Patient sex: F
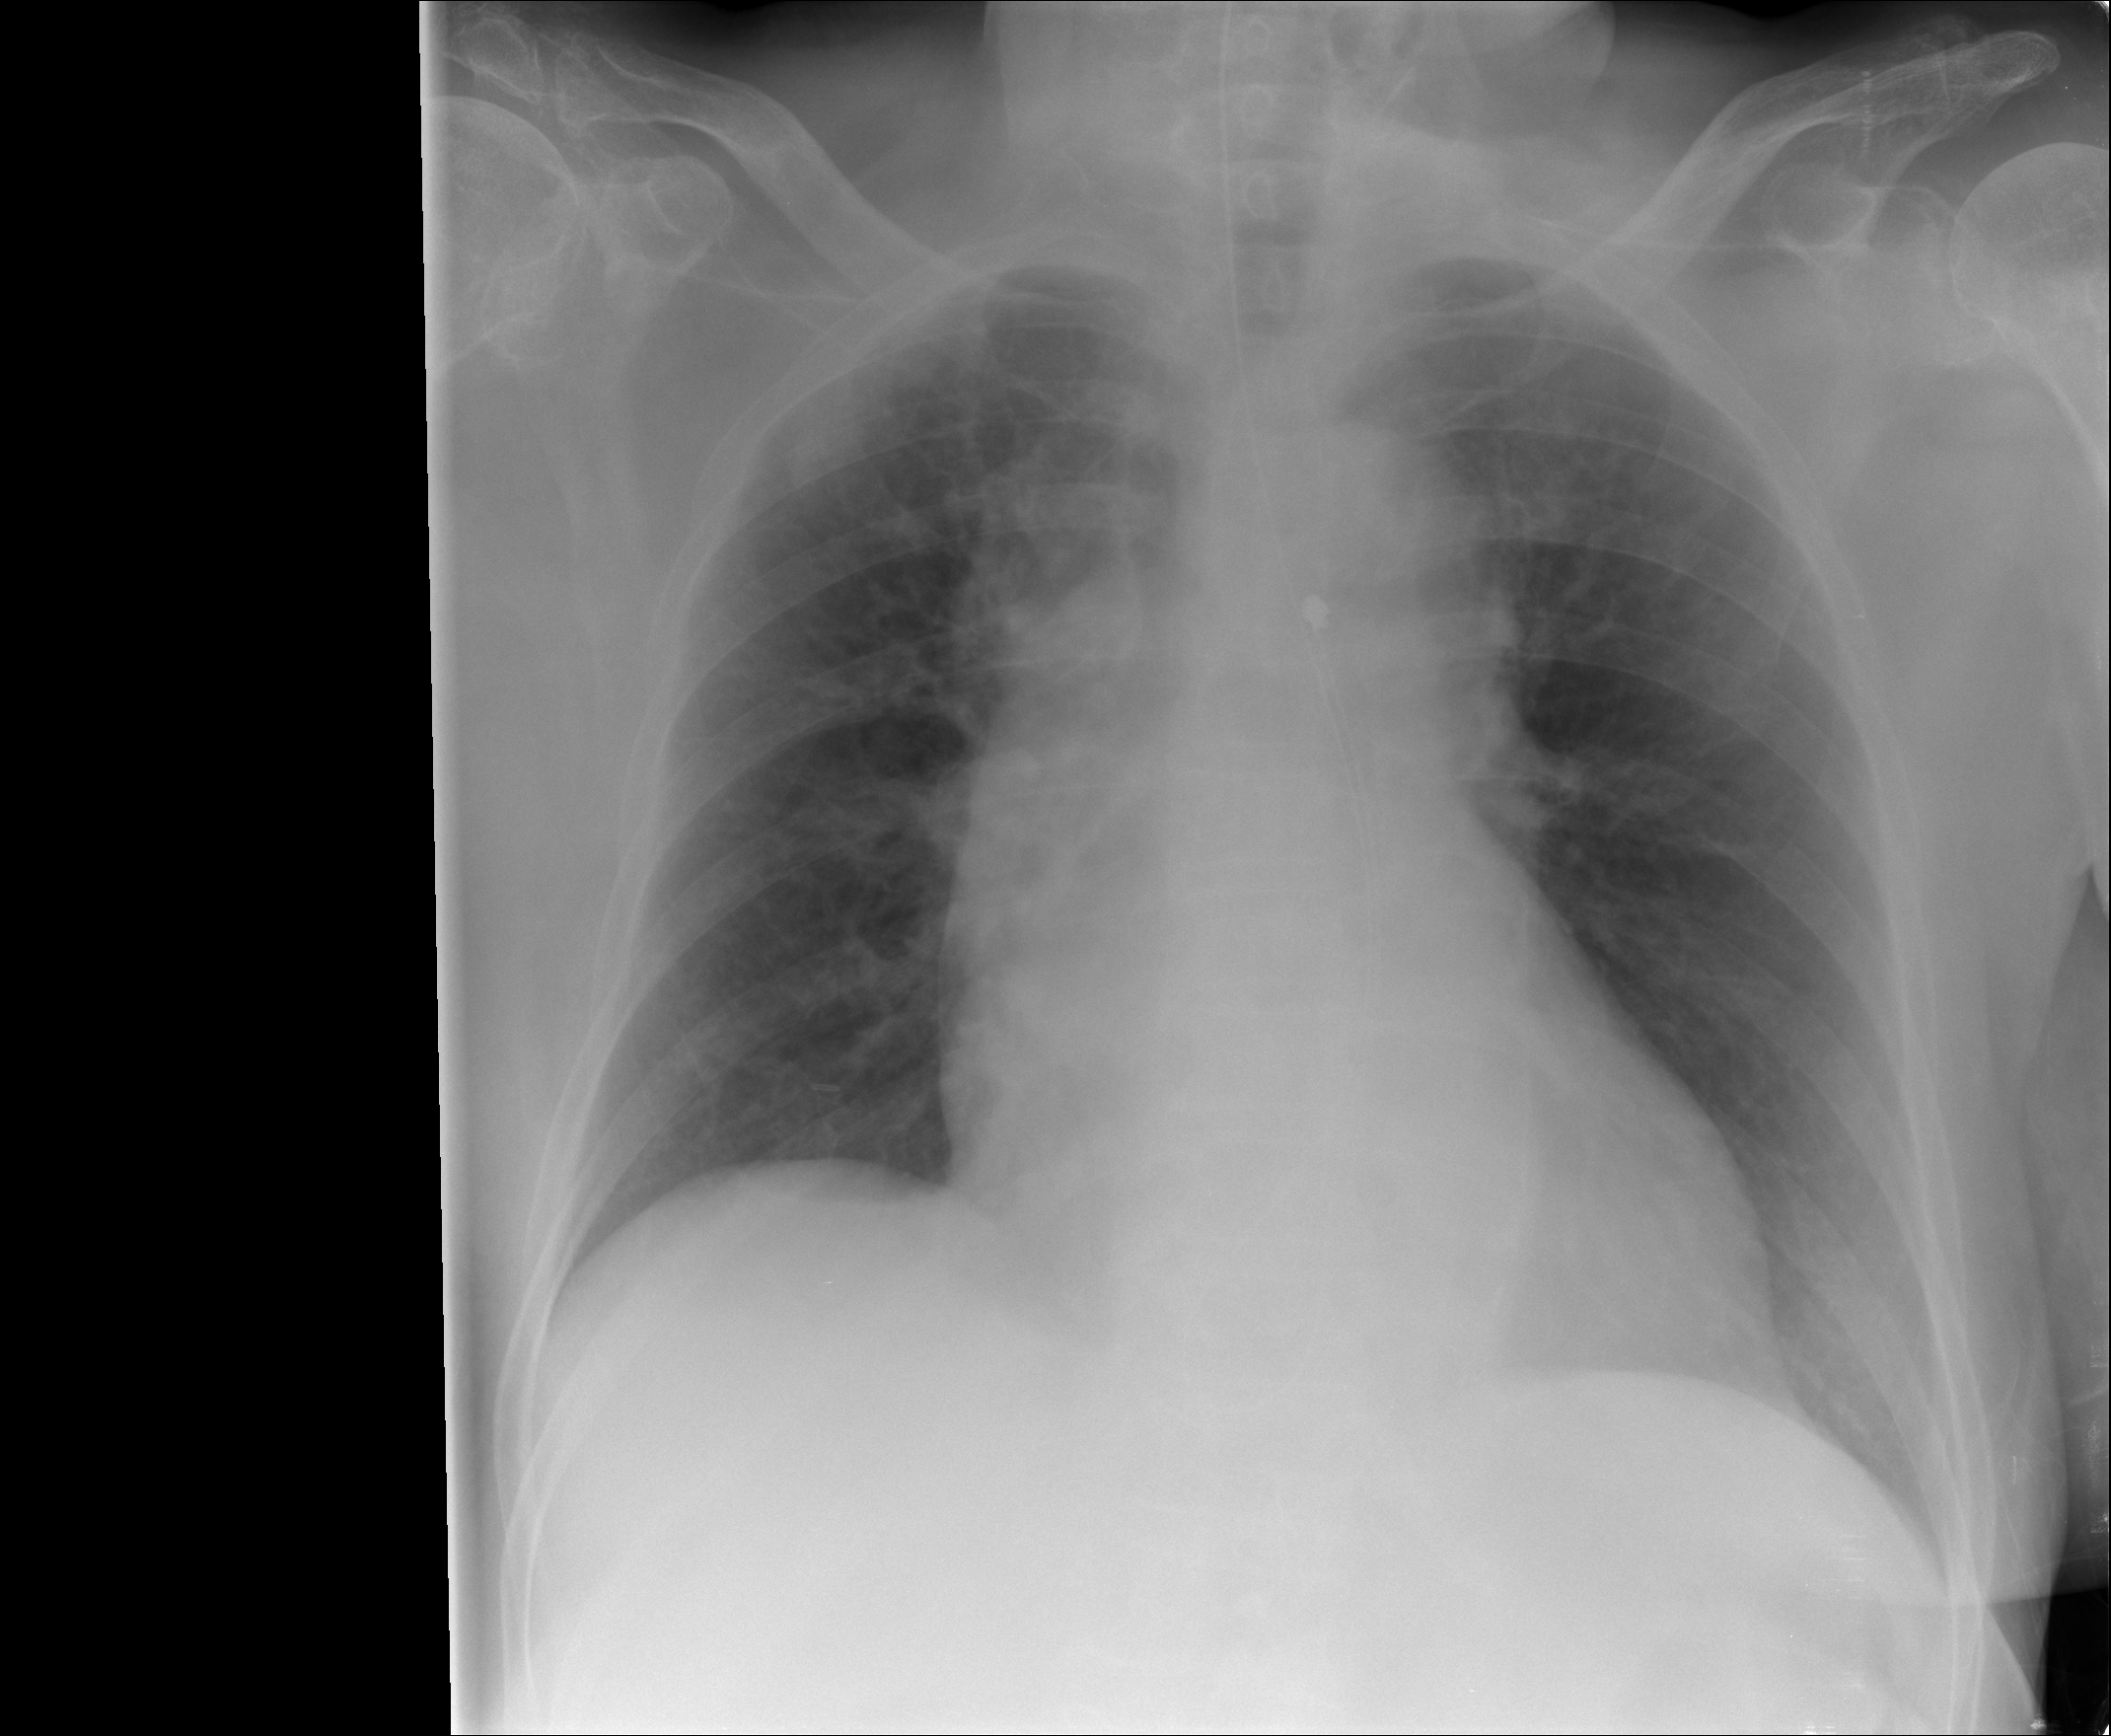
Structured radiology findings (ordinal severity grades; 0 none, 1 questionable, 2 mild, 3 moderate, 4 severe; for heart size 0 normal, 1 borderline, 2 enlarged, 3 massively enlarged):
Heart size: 1
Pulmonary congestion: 0
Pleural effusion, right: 0
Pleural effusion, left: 0
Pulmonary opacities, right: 1
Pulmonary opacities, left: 0
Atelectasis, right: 0
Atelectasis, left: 0